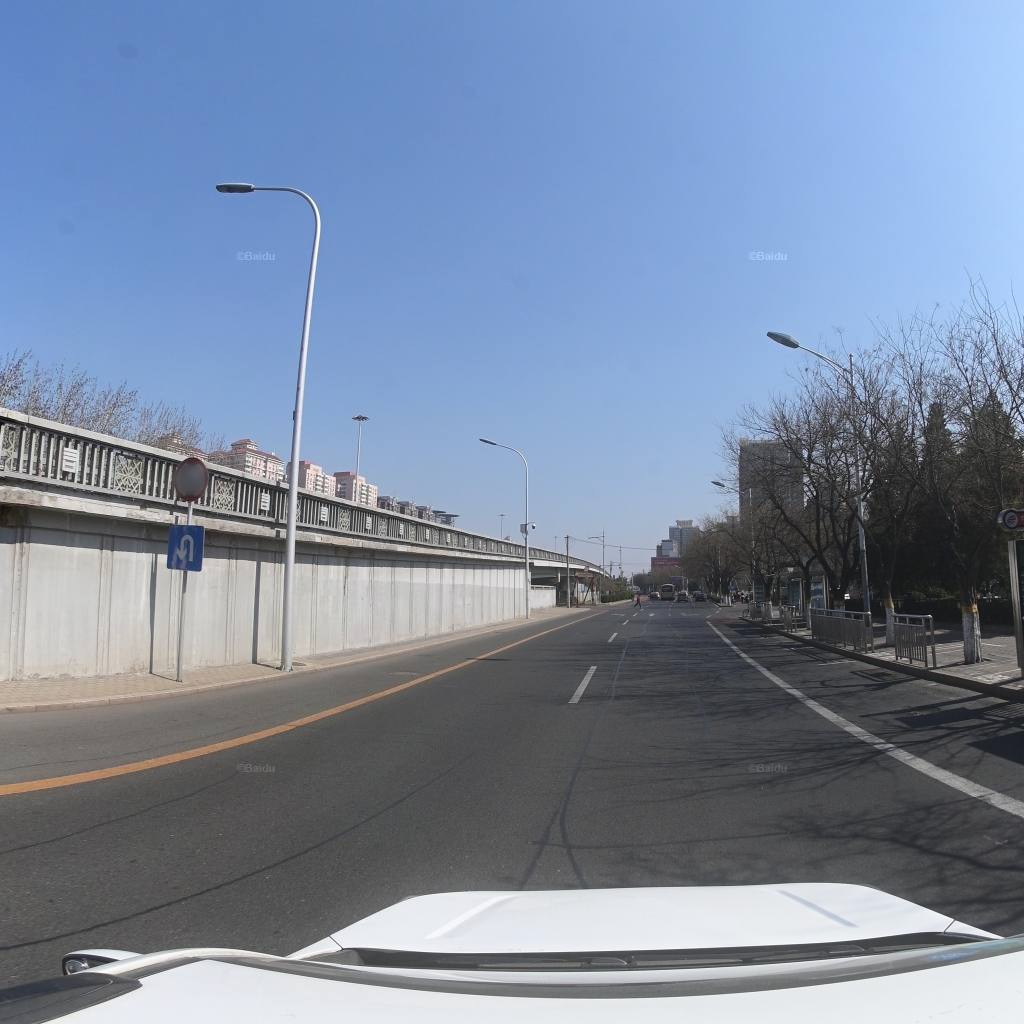
Region: Fengtai
Road damage annotations: longitudinal patch, longitudinal patch, longitudinal patch, longitudinal patch, longitudinal patch, transverse patch